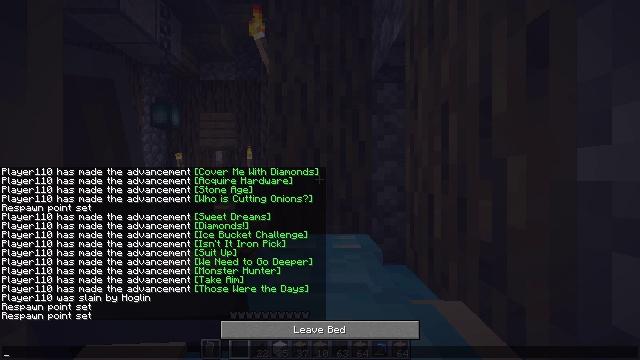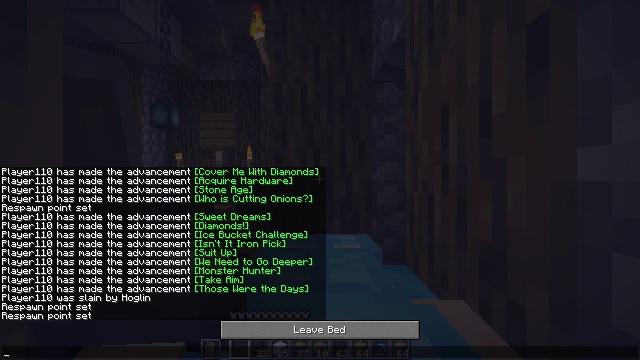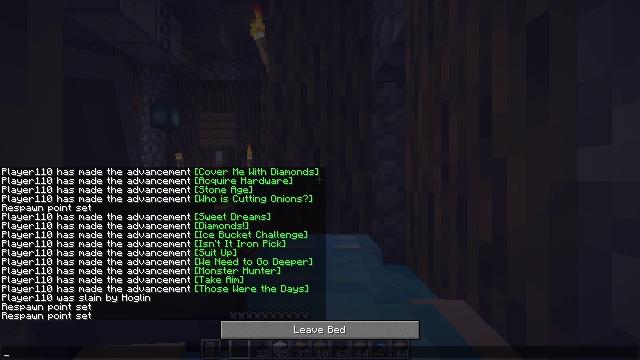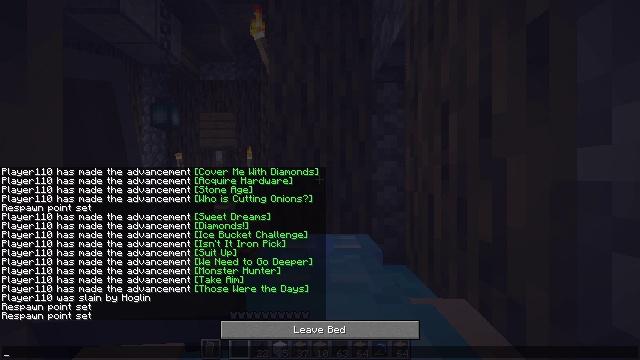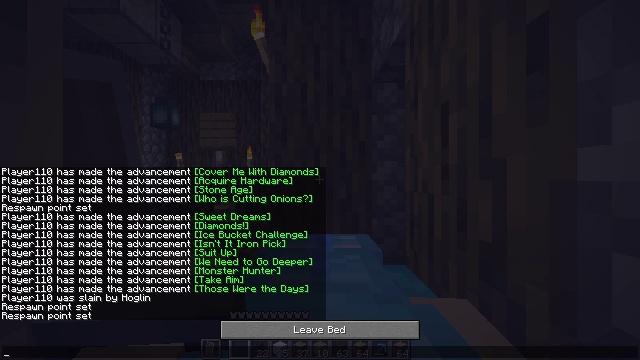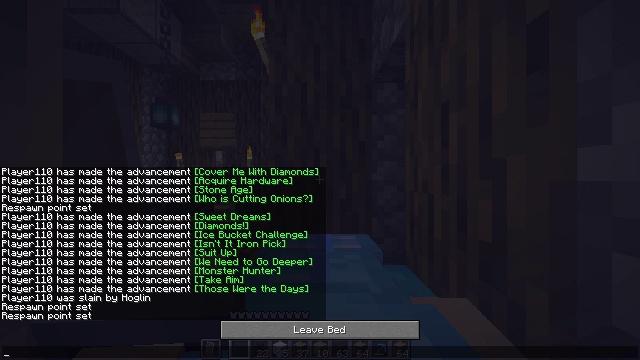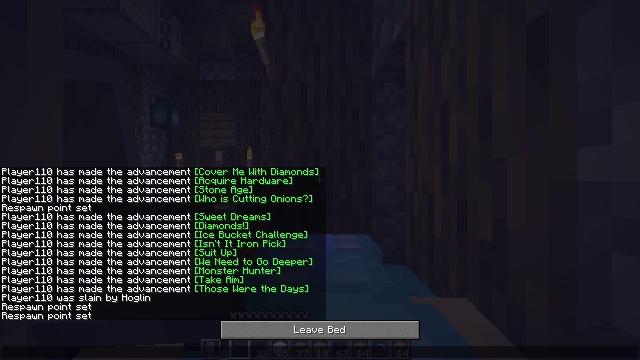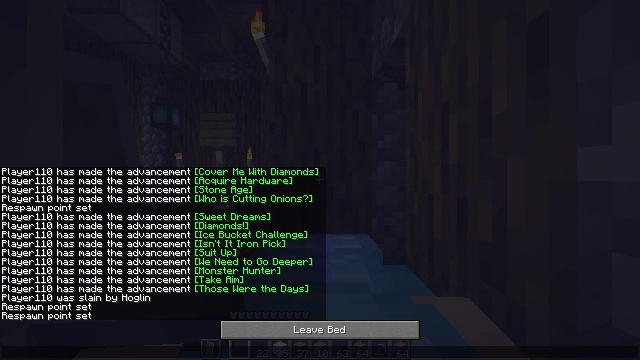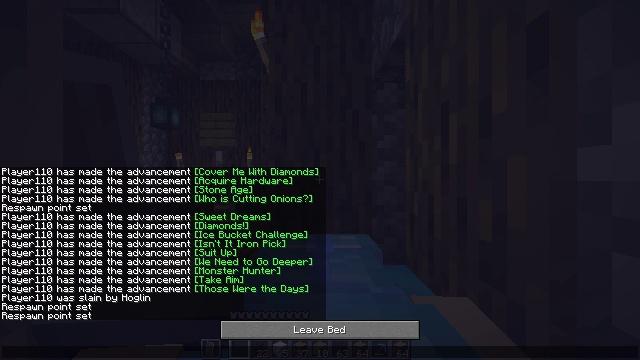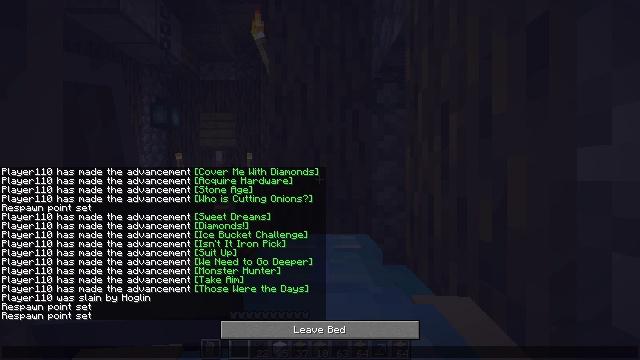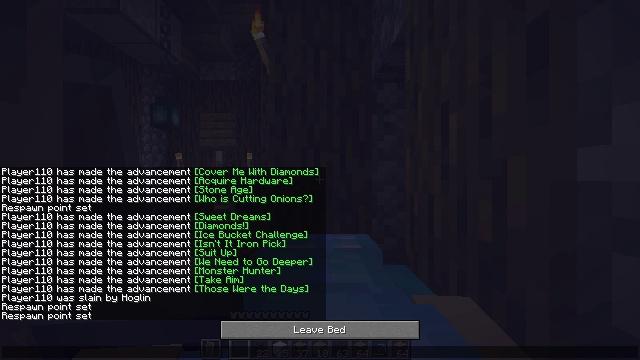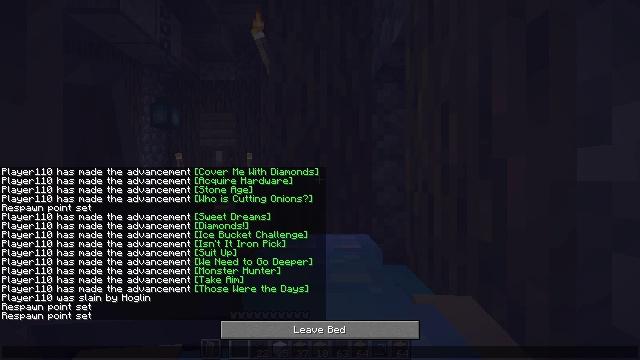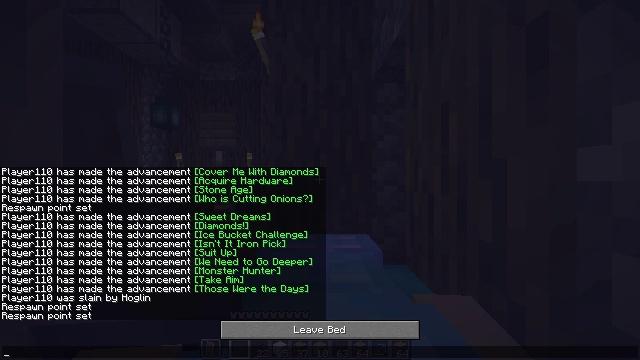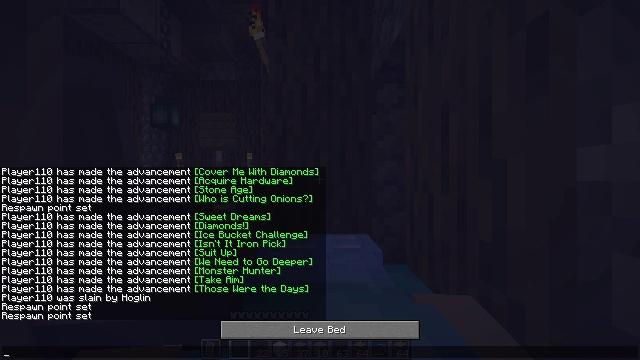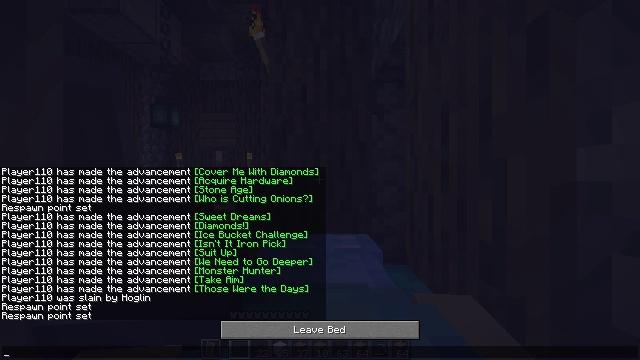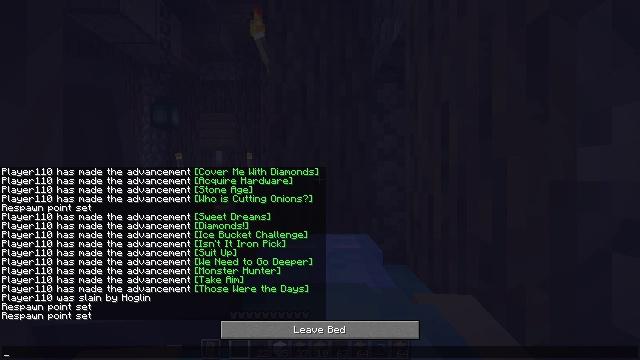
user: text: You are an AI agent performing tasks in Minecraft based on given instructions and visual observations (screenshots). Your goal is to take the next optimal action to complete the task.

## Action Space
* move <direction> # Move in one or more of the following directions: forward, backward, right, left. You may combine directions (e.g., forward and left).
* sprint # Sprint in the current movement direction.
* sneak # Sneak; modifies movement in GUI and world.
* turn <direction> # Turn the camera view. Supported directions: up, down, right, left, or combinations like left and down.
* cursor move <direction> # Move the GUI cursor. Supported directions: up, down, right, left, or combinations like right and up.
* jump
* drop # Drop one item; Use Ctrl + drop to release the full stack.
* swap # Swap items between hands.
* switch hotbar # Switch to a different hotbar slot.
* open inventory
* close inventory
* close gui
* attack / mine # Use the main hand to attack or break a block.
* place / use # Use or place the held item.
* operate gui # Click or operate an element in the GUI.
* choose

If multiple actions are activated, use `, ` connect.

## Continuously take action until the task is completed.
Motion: motion action
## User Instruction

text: Harvest the dark oak stairs for reuse.
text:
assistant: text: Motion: no_op
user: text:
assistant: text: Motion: no_op
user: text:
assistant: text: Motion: no_op
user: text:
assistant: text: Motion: no_op
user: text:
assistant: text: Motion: no_op
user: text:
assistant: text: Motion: no_op
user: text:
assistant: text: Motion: no_op
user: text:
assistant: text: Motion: no_op
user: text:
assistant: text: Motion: no_op
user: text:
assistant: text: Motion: no_op
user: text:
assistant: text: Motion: no_op
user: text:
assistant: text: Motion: no_op
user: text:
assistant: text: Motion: no_op
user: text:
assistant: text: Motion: no_op
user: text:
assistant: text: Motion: no_op
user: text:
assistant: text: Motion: no_op
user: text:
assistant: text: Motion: no_op
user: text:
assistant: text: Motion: close gui
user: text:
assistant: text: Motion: no_op
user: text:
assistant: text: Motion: no_op
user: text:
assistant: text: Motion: no_op
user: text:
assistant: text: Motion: no_op
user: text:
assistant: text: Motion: no_op
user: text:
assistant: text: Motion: no_op
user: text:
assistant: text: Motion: no_op
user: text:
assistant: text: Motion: no_op
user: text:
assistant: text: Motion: no_op
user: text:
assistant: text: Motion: no_op
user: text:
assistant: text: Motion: no_op
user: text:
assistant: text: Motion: no_op